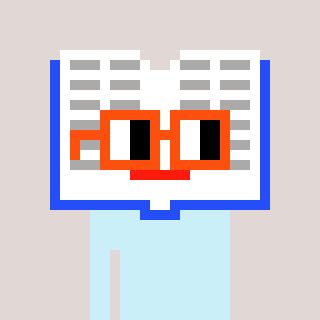
a pixel art character with square orange glasses, a dictionary-shaped head and a purple-colored body on a warm background